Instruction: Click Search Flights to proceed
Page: home
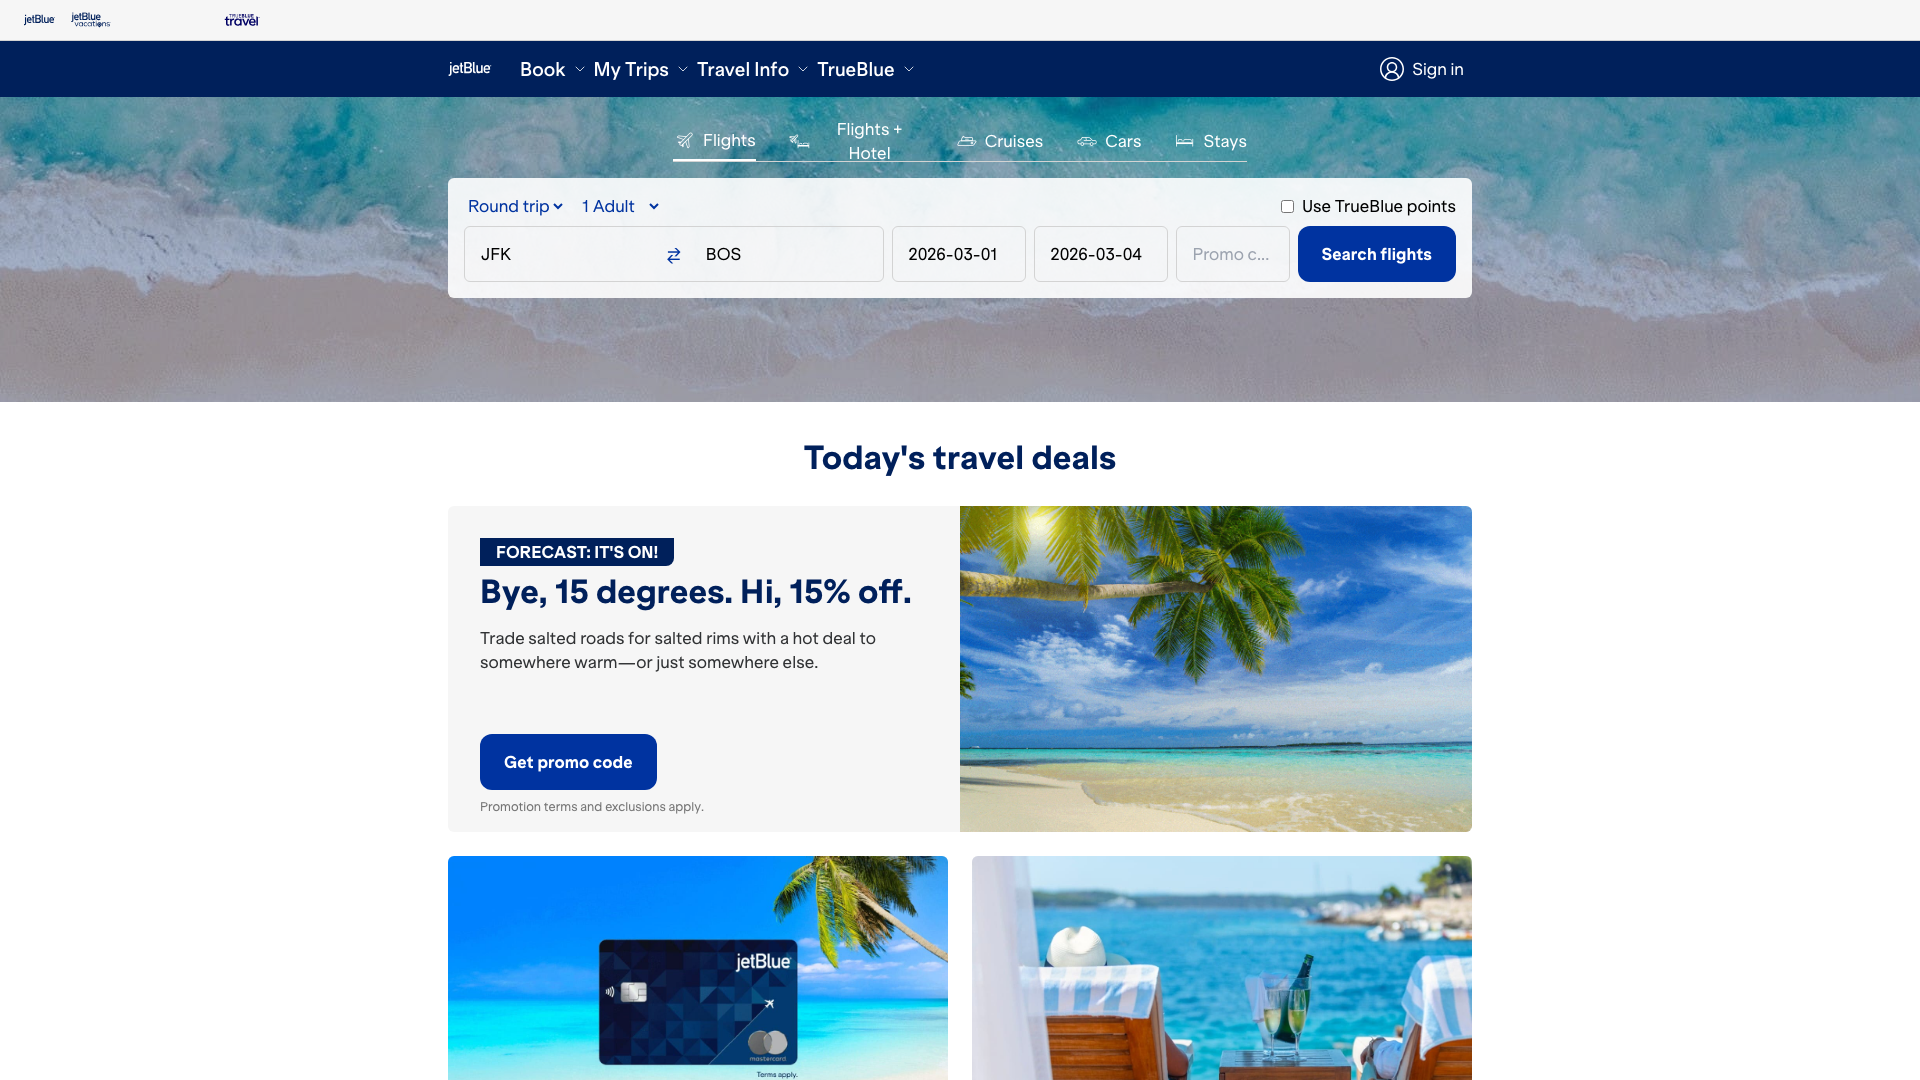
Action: click